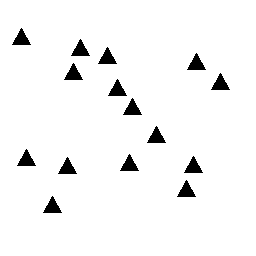
Squares: 0
Triangles: 15
Stars: 0
Total shapes: 15